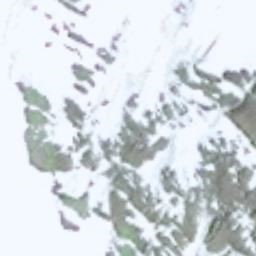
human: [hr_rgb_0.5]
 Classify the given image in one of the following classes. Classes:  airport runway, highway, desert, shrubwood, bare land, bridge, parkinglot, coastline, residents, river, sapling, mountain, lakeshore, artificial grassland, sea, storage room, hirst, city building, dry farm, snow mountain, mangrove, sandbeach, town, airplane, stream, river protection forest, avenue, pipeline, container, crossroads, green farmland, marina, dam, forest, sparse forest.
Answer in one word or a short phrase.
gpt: snow mountain